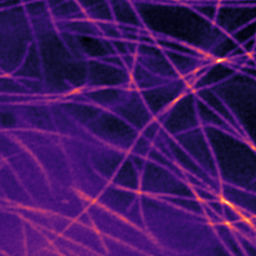
Label: Super-resolution Microtubules image